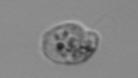
Label: Amoeba